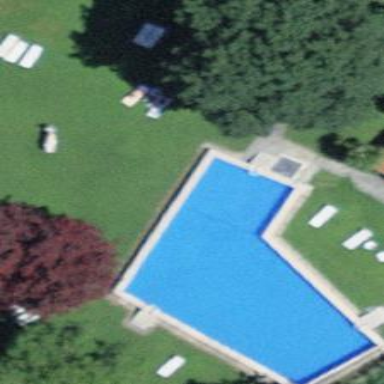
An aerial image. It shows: Swimming pool located in leisure land.